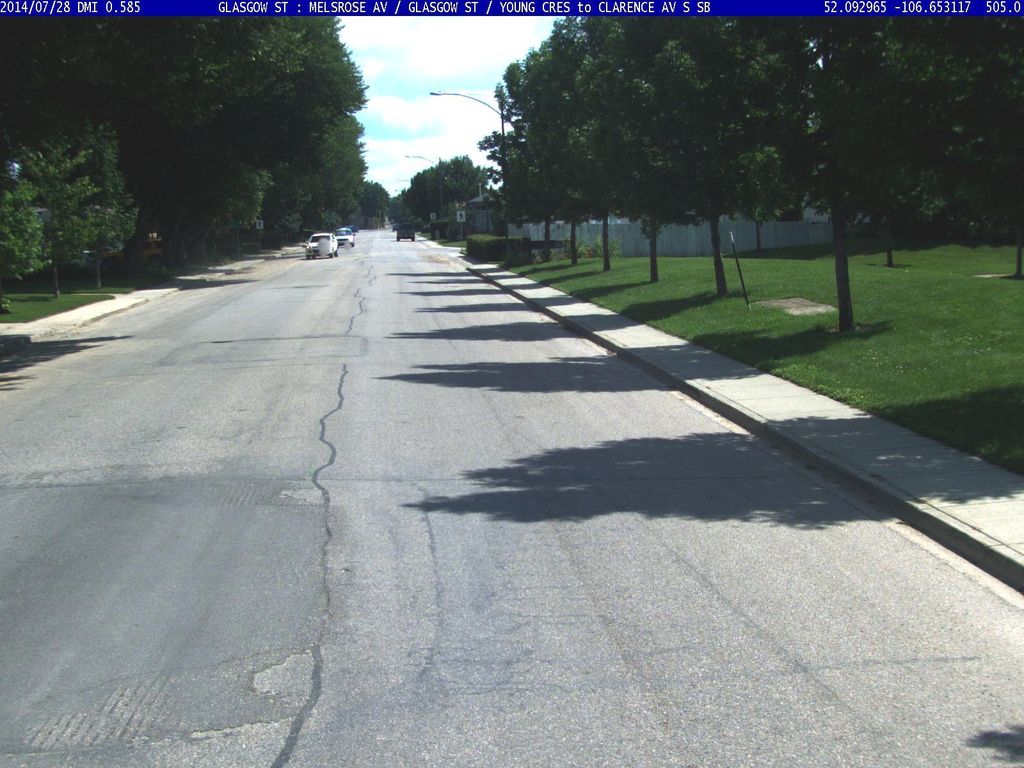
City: saskatoon